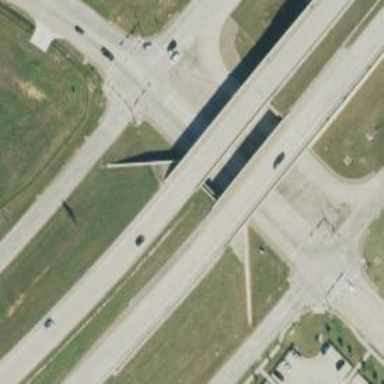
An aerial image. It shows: Bridge over motorway.